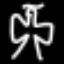
Label: angel